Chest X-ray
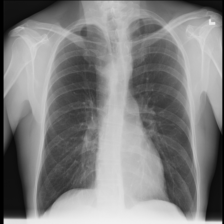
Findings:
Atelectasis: negative
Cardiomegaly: negative
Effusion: negative
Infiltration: negative
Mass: negative
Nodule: negative
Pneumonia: negative
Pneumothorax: negative
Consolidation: negative
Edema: negative
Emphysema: negative
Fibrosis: negative
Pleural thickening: negative
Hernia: negative